Field crop: maize
Growth stage: 2
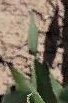
Species: maize